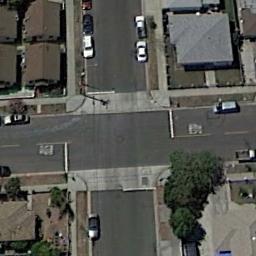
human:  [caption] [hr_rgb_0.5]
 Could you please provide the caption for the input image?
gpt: There are numerous buildings of different shapes and sizes beside the intersection .

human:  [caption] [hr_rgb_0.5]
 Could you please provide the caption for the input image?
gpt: There are several moving vehicles on the road at the intersection, With many buildings and some trees around the intersection .

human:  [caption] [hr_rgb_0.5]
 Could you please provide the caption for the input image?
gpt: An intersection with sparse traffic located in a residential area .

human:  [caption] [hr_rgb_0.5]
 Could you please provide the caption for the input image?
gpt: There are different Numbers of cars in different directions at the intersection .

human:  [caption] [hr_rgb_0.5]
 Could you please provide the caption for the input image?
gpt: There are some brown buildings beside the intersection .